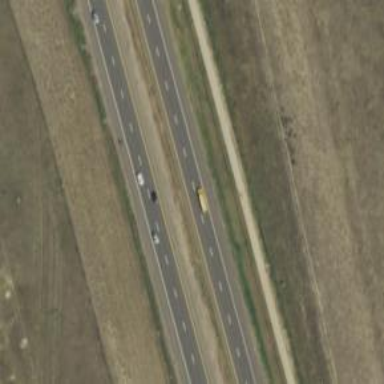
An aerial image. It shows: Asphalt motorway.